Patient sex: M
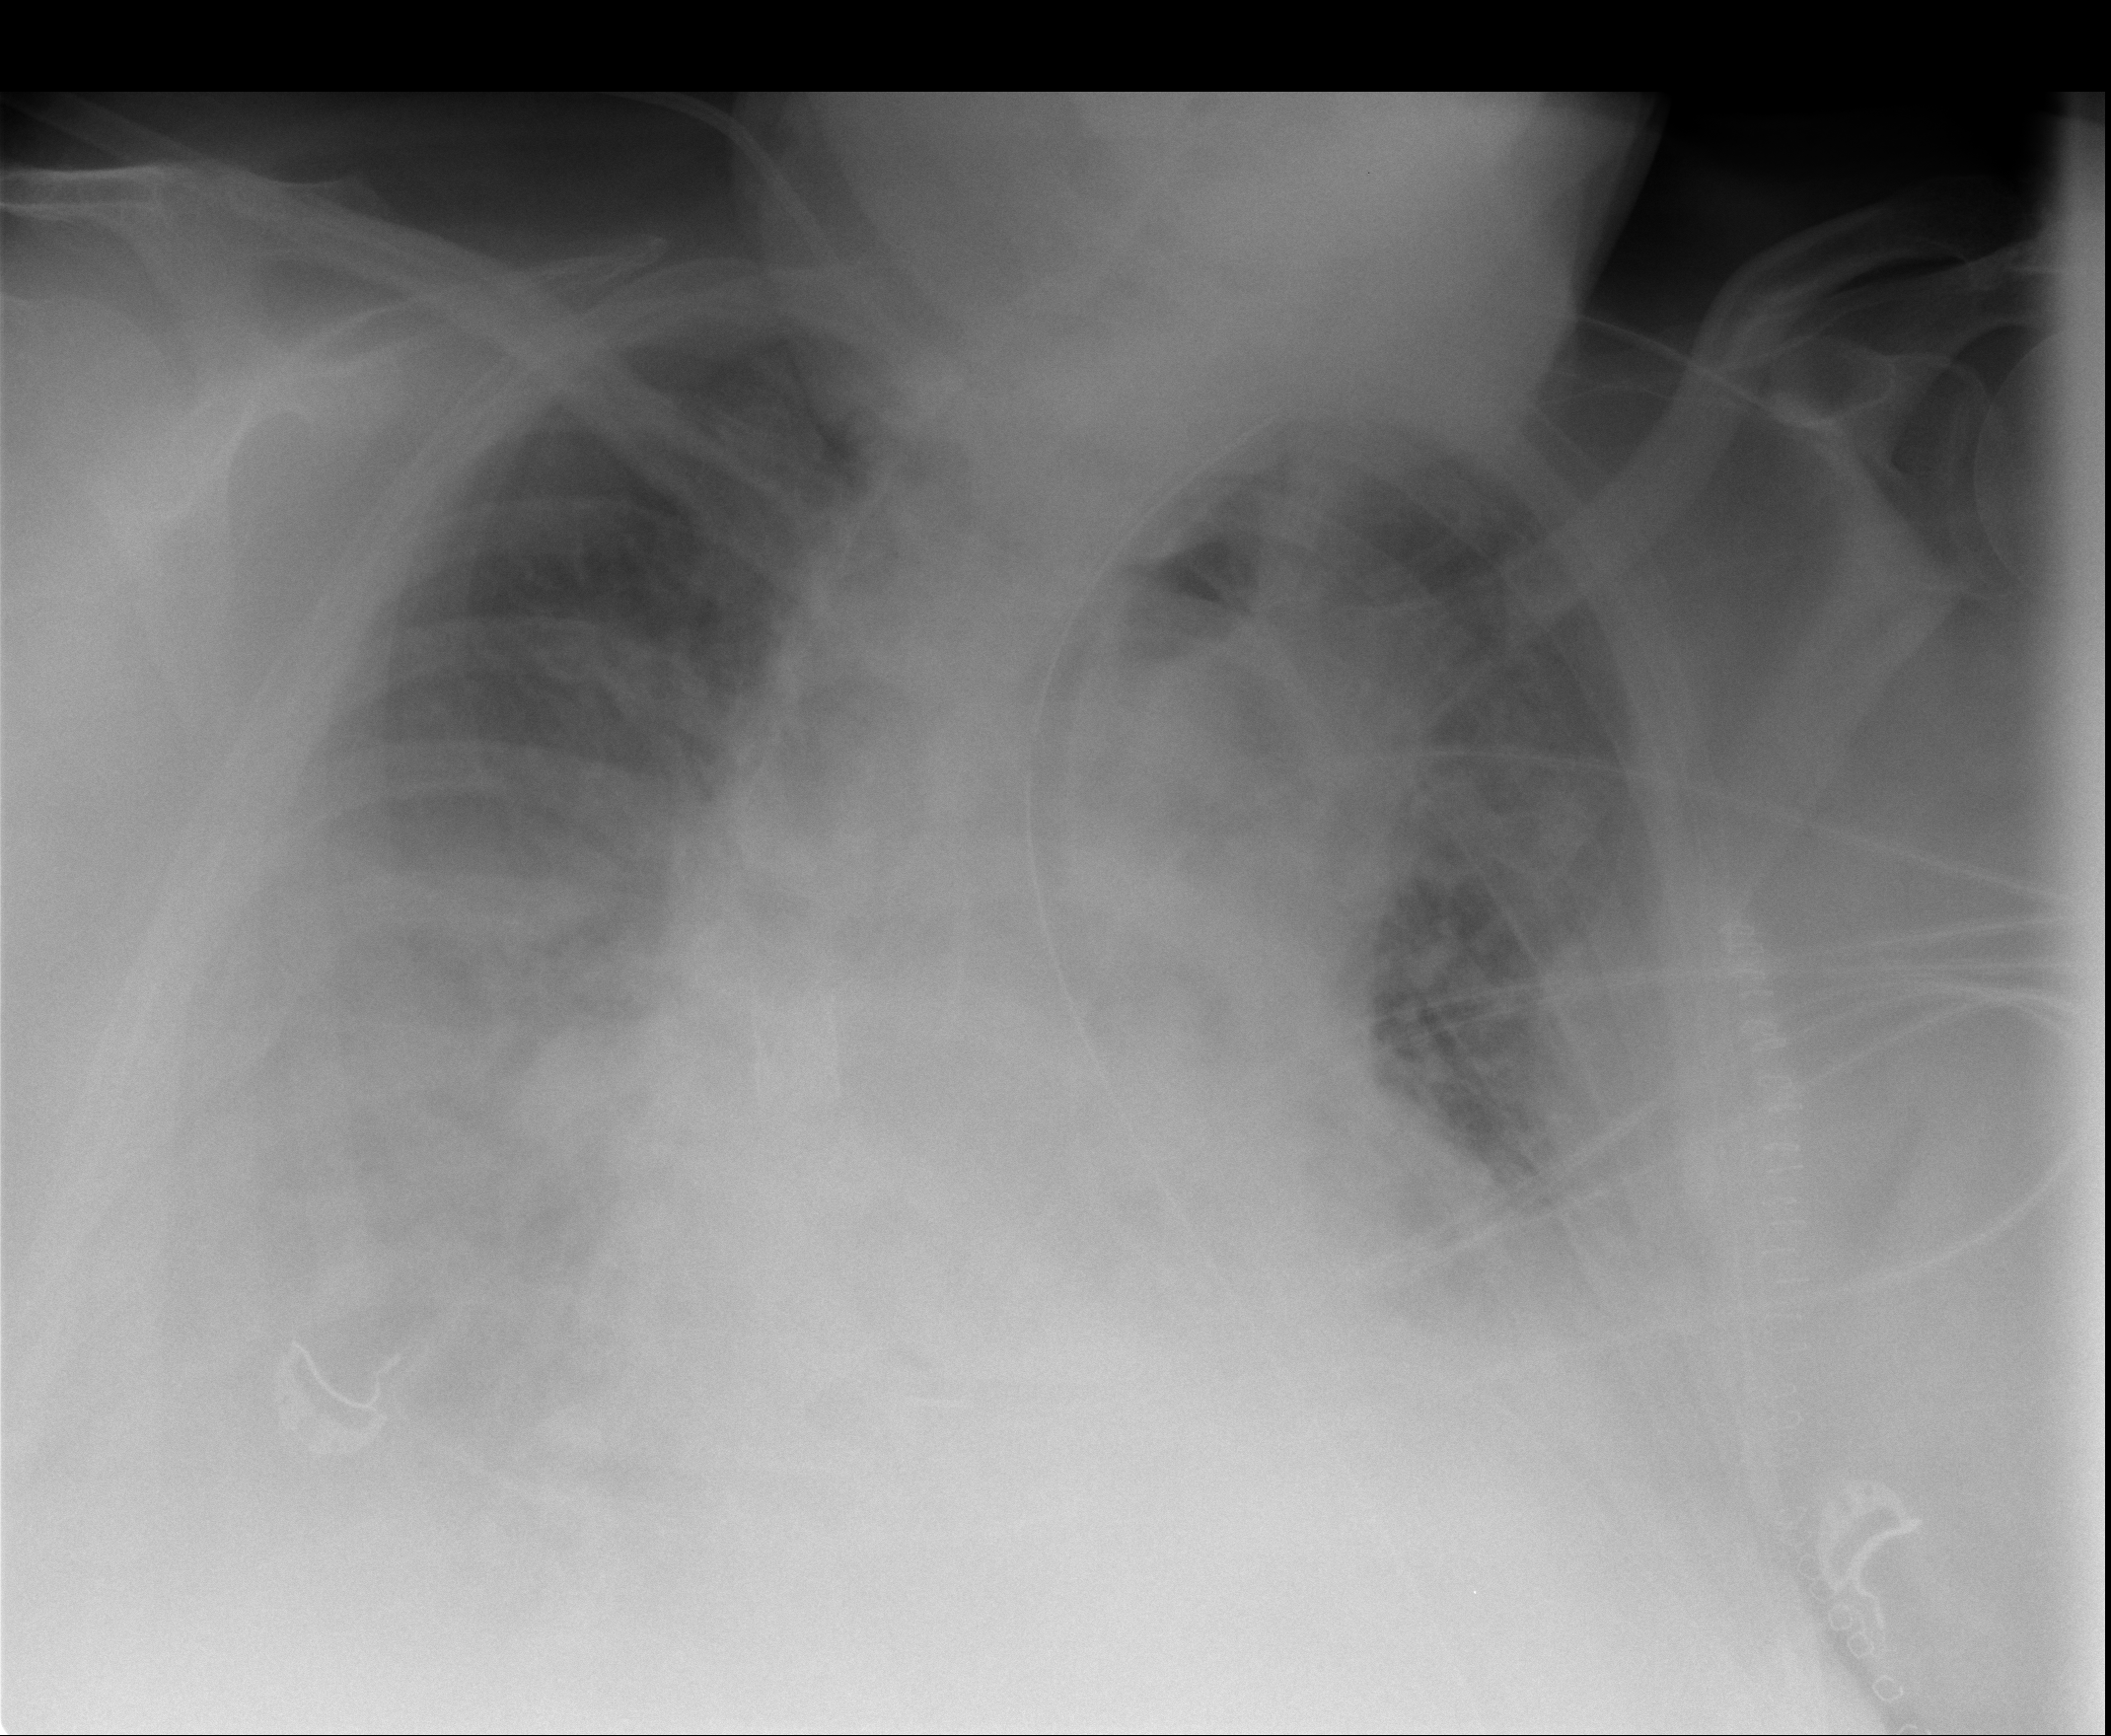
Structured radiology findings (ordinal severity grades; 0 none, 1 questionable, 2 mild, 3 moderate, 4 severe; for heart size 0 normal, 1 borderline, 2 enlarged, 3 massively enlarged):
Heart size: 2
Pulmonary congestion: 1
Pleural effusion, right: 3
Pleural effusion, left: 2
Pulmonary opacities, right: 2
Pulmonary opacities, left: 2
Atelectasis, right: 3
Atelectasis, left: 2